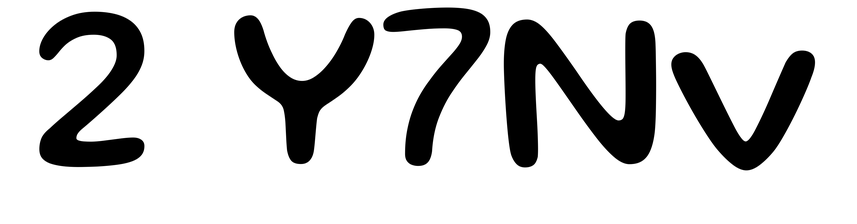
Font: Gluten_Regular